Interaction volume radius: 5 \u00c5
Interaction volume height: 35 \u00c5
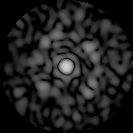
Disorder parameter: 0.7429